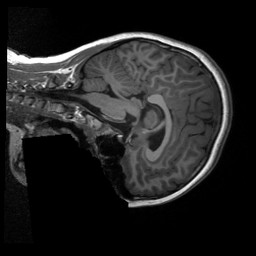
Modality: T1w
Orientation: sagittal
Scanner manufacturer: siemens
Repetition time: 2.3 s
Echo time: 0.00229 s